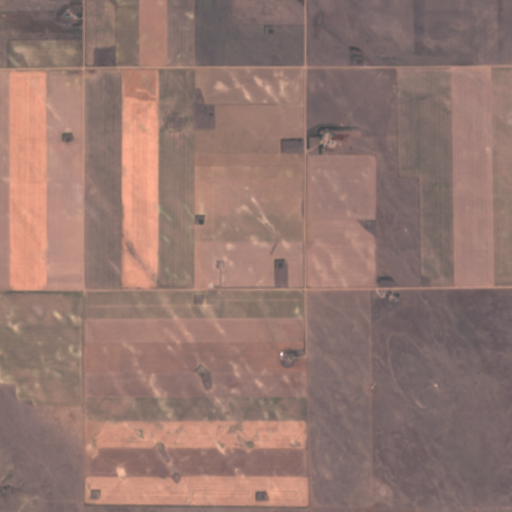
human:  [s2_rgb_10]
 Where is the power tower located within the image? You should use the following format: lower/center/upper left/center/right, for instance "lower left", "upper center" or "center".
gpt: The power tower is located in the lower left of the image.
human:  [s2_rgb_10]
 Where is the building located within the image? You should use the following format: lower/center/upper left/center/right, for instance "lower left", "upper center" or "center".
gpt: The building is located in the upper left of the image.
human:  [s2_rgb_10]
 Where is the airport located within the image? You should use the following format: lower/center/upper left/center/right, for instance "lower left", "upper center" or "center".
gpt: There is no airport in the image.